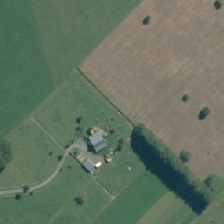
Land cover: shortrotation_cropland